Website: home-depot
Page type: account-selection
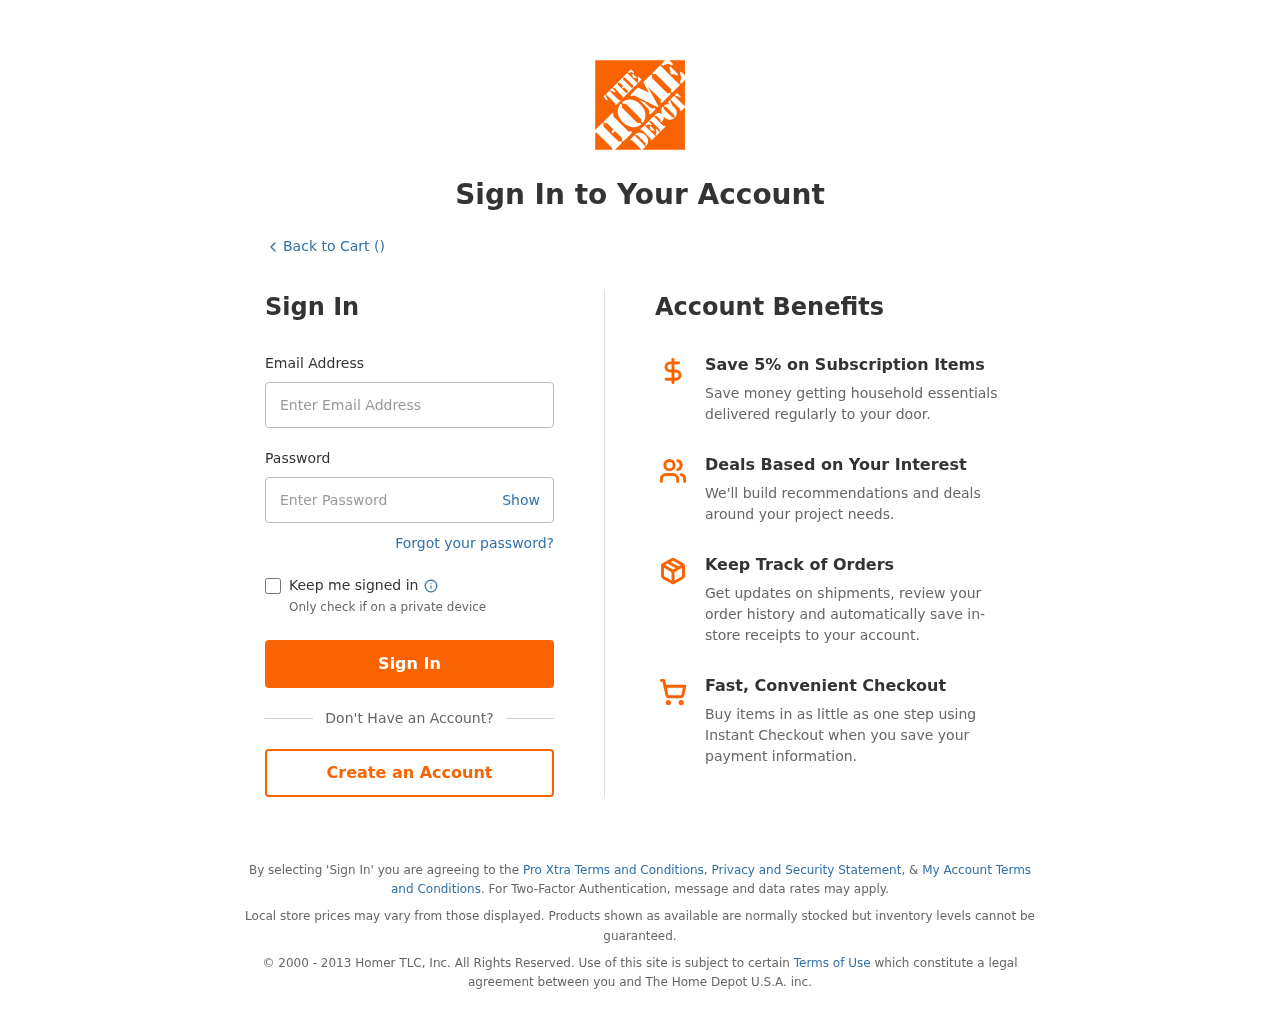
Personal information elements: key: PII_LOGIN_USERNAME
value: christopher.porter